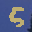
Label: 5